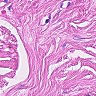
Metastatic tissue present: no